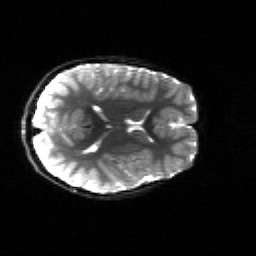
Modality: sbref
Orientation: axial
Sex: male
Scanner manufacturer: siemens
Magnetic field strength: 3 T
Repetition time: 5 s
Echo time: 0.071 s